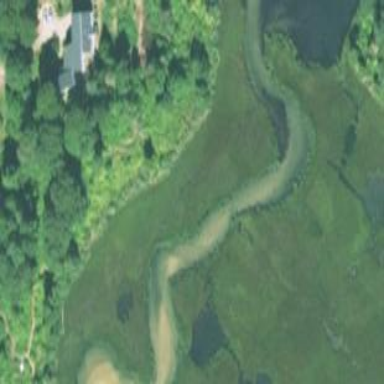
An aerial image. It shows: Saltmarsh wetland.